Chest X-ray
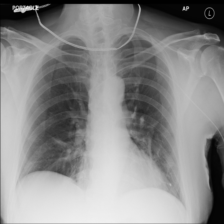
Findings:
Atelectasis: positive
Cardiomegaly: negative
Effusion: negative
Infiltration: negative
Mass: negative
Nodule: negative
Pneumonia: negative
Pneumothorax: negative
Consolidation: negative
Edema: negative
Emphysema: negative
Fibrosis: negative
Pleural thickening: negative
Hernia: negative